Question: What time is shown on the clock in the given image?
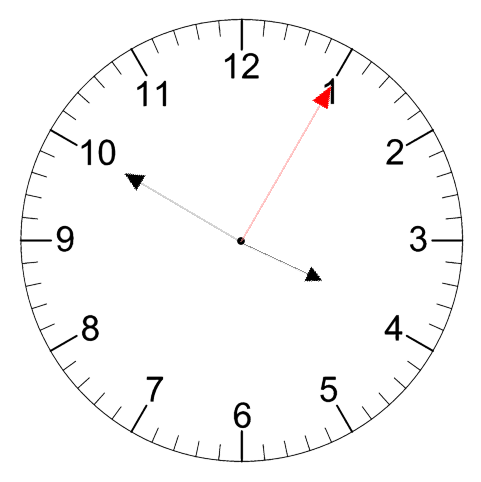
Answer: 03:50:05